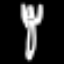
Label: fork